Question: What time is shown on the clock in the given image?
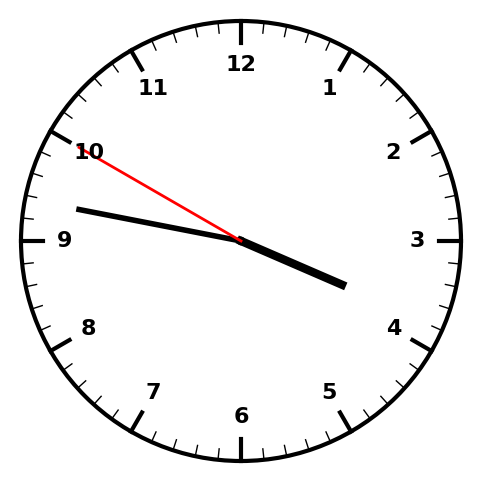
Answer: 03:46:50